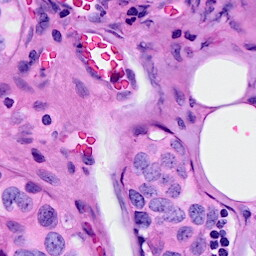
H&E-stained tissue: Breast